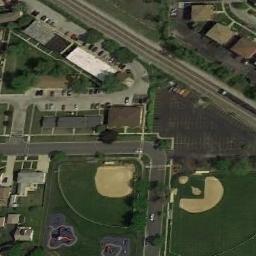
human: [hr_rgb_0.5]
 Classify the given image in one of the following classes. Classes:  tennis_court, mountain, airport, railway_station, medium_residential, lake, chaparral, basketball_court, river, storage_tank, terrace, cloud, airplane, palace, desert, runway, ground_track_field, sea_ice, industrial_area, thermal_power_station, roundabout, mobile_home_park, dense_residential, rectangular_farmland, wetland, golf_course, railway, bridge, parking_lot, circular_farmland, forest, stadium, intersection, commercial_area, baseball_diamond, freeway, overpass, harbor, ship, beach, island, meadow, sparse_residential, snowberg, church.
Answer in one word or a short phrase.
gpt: baseball_diamond